Question: I have to save my chart as SVG file (my enviroment 'C++', 'eclipse C/C++', 'windows 7').
I'm able to save it as image file (as you can see bellow), but it's not enough.

I've tried:
- <URL>
Could you recommend me some light and tool which helps me to draw charts in 'C++' and save it as SVG file (so nothing like 'jpg2svg convertor':-)?
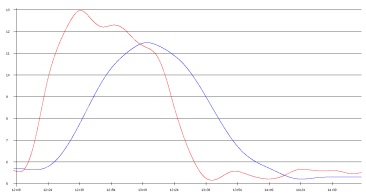
Answer: How exactly do you obtain that image? Is there something specific to it that prevents you from just 'fprintf'-ing the image, since SVG is an XML (text) file format?